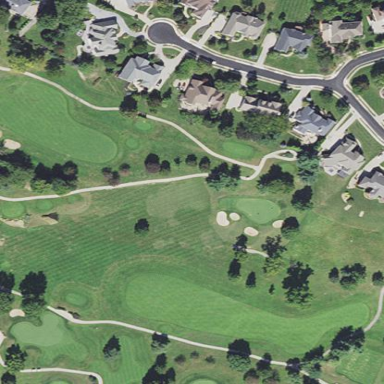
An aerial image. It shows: Grassy area designated as golf fairway.